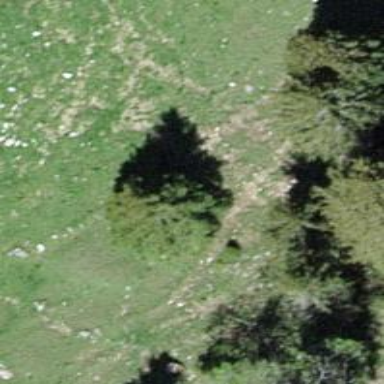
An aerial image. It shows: Needle-leaved tree in its natural environment.